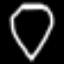
Label: diamond